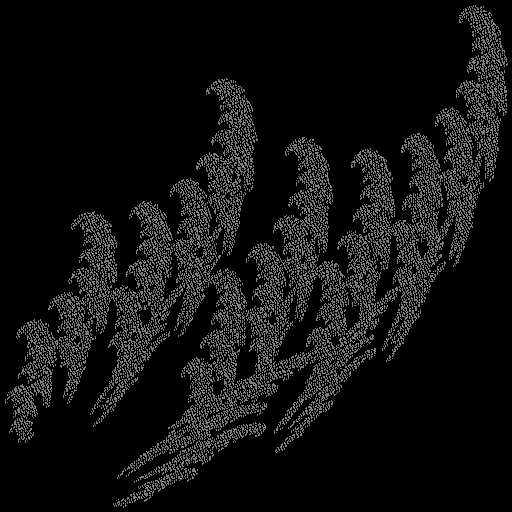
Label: spiderbrake